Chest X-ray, PA view. Patient: 68 years old, sex F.
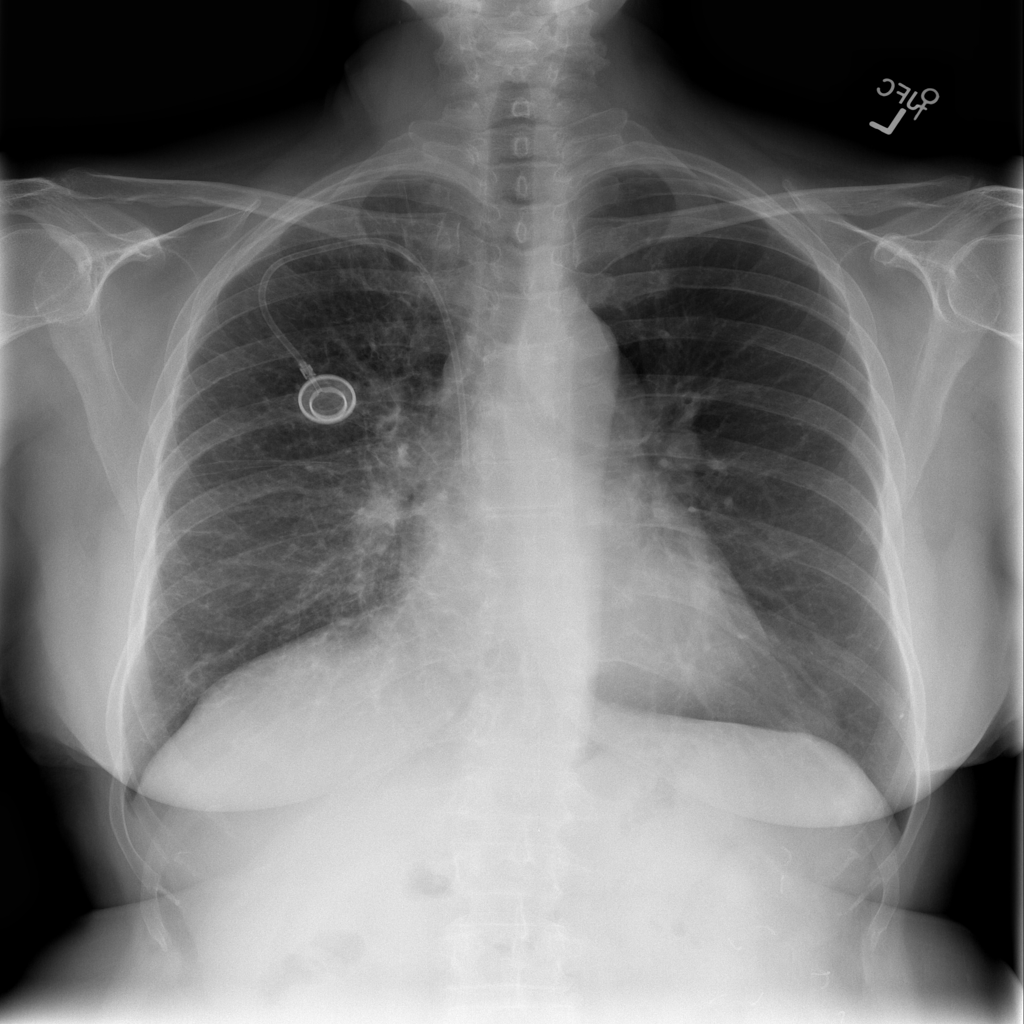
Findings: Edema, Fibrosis